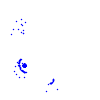
Particle: pion